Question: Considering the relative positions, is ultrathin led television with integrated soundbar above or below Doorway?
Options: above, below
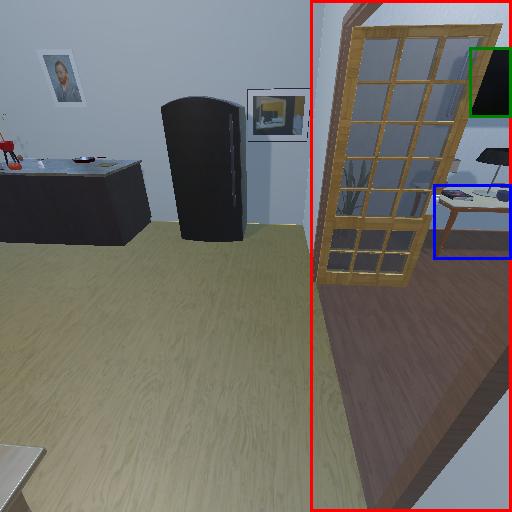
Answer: above